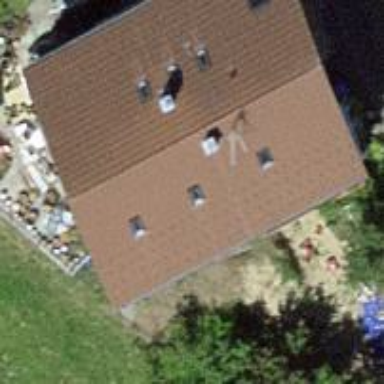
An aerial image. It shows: Building with gabled roof.